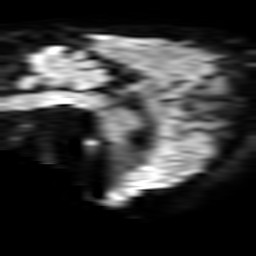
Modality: TRACE
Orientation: sagittal
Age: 50
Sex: female
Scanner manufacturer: philips
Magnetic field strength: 3 T
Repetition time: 3.08 s
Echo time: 0.076 s